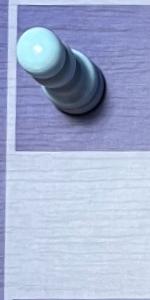
Label: Empty